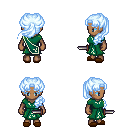
a pixel art fantasy rpg character, female body template, human, dark skin, sash dress, teal pants, white cyan princess hairstyle, brown slippers, dagger, four views (front, back, left, right), 2x2 character sprite sheet, small pixel art, hard edges, no anti-aliasing